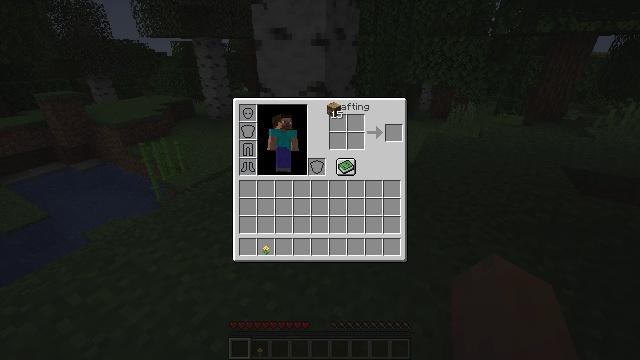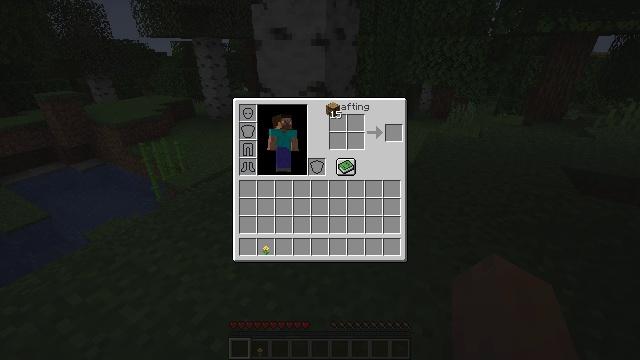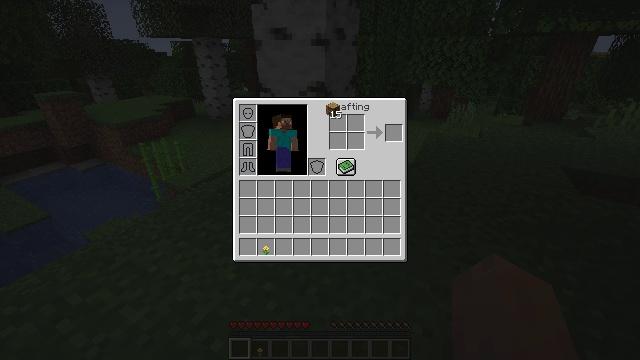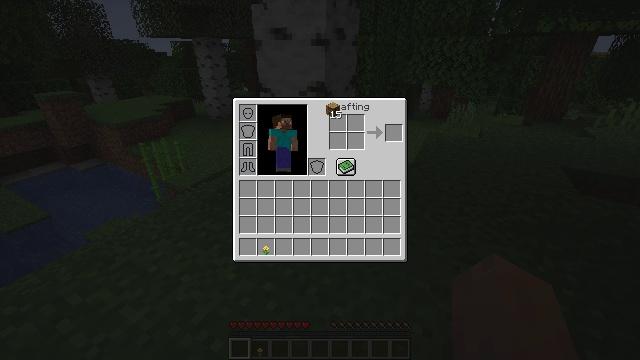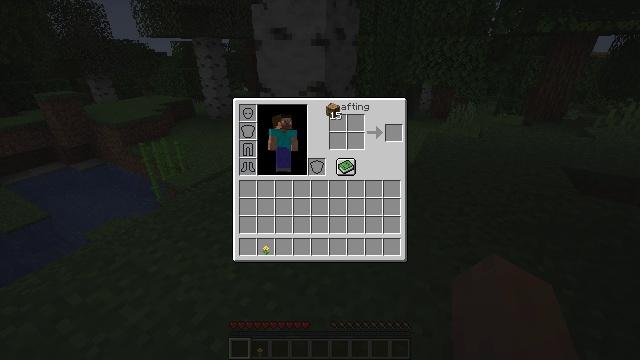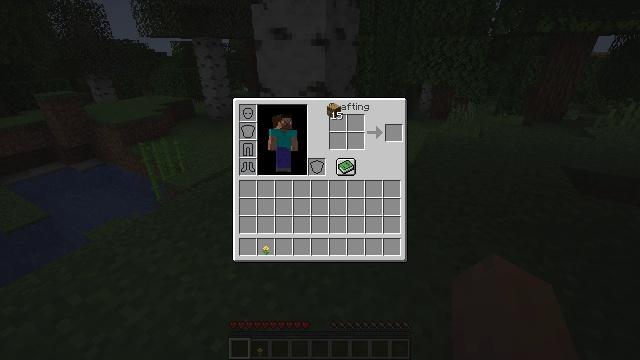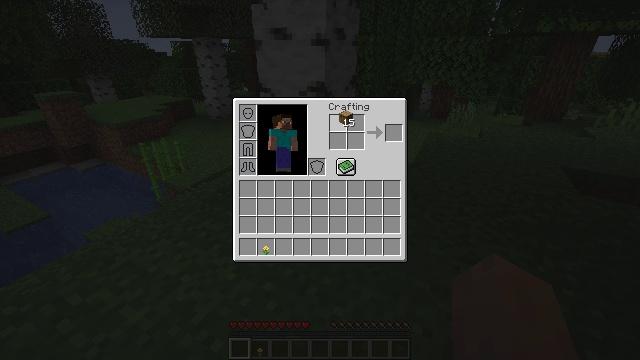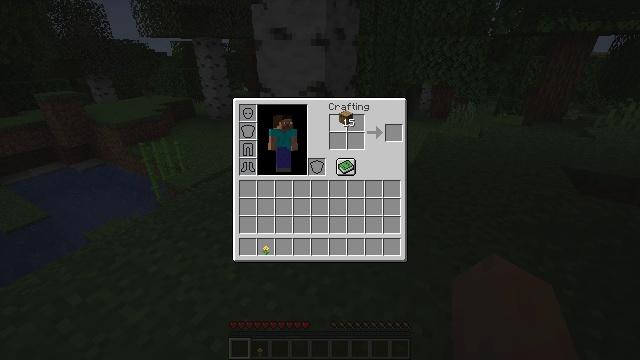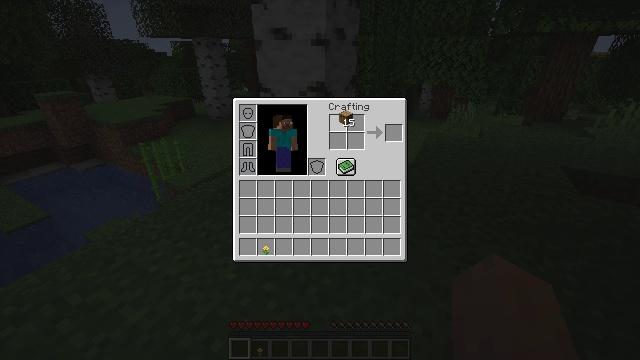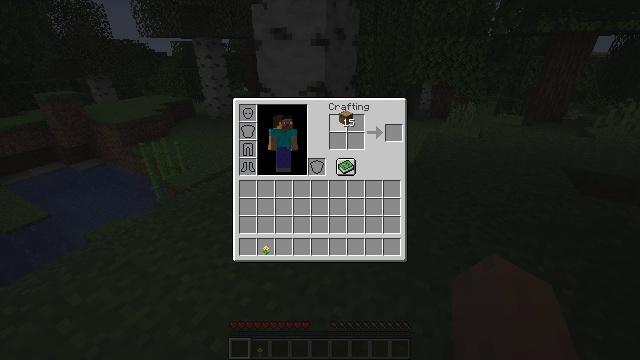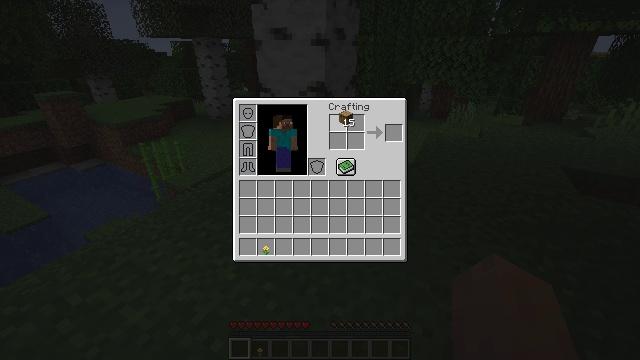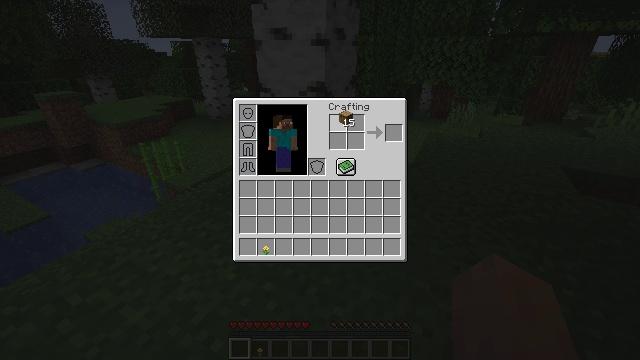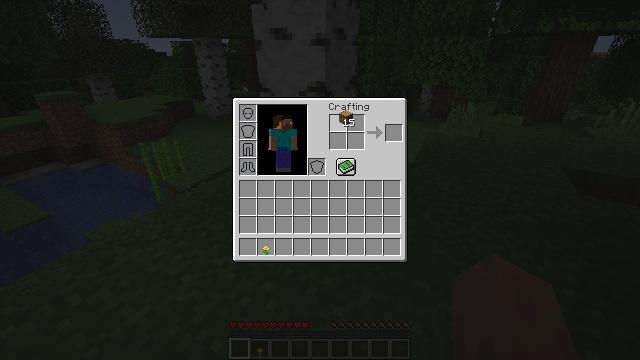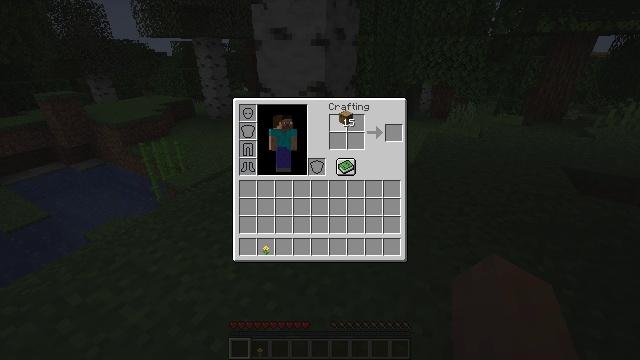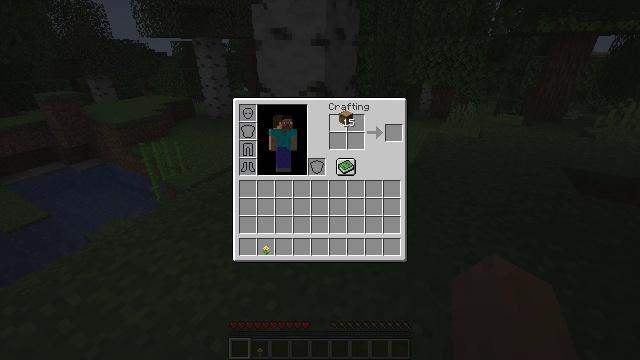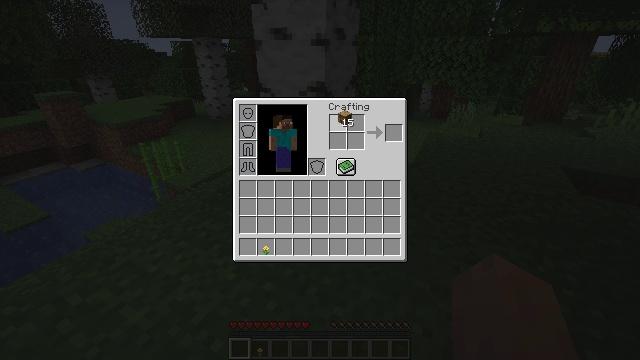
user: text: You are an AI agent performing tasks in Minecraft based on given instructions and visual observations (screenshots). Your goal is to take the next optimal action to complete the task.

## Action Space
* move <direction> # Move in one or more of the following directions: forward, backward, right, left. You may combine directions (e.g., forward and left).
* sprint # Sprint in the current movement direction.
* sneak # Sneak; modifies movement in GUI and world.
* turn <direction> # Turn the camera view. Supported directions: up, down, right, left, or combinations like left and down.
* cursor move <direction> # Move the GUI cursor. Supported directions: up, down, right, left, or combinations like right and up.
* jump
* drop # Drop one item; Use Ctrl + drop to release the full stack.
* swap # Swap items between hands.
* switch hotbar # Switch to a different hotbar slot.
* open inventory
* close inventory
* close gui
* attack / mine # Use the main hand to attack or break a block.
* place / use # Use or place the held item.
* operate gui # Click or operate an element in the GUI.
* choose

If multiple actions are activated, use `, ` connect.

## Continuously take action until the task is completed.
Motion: motion action
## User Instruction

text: Take logs to craft oak wood.
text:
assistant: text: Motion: no_op
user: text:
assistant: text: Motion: no_op
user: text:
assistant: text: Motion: no_op
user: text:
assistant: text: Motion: no_op
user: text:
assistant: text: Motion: no_op
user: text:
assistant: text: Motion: cursor move right
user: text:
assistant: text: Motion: no_op
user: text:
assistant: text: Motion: no_op
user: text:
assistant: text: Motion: no_op
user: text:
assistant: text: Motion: no_op
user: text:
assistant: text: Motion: no_op
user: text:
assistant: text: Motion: no_op
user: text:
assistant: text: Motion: no_op
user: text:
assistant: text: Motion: no_op
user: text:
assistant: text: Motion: no_op
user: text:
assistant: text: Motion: no_op
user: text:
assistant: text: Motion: no_op
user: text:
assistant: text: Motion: no_op
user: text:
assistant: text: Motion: no_op
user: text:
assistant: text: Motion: choose
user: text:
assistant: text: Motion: choose
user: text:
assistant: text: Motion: choose
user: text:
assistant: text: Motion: no_op
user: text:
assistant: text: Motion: no_op
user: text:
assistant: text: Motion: no_op
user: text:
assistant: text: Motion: no_op
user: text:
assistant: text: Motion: no_op
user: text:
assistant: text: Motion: no_op
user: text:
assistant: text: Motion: no_op
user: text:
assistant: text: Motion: no_op